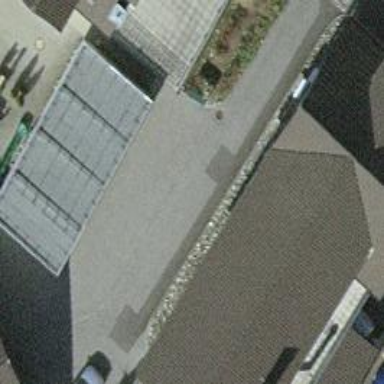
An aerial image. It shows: Group of garages.